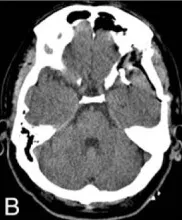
Immediate postoperative head CT shows air density on the left frontotemporal area with a clip artifact (B).
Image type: radiology (ct)